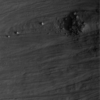
Label: not_dusty